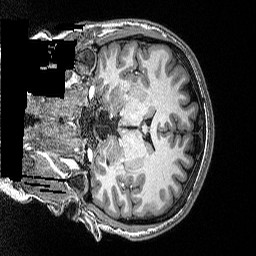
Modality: T1w
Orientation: coronal